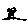
Label: tree